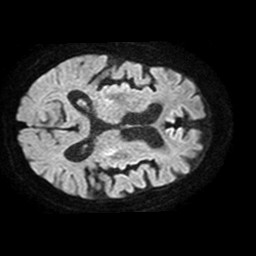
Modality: TRACE
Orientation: axial
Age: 79
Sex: female
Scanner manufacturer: philips
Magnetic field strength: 1.5 T
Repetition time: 3.504 s
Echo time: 0.09257 s